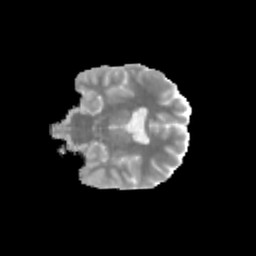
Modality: MD
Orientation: coronal
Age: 11
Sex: female
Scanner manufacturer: siemens
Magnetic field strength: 3 T
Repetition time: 3.8 s
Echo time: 0.07 s